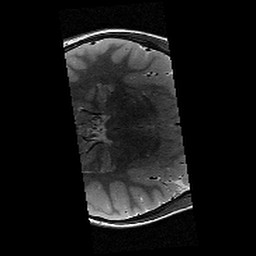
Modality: T2w
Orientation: axial
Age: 11
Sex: male
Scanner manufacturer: siemens
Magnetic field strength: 3 T
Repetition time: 9.23 s
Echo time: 0.067 s